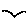
Label: bird